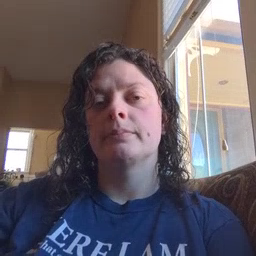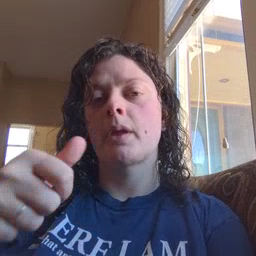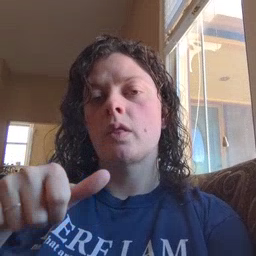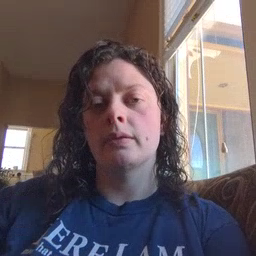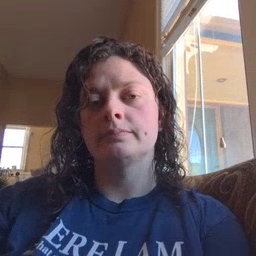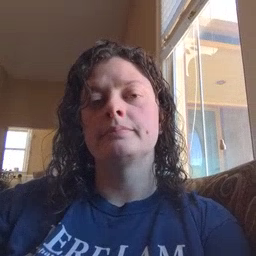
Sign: puzzle